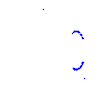
Particle: proton